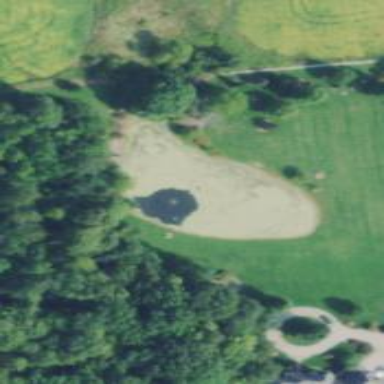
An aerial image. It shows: Pond with natural water.